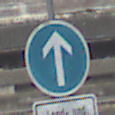
Verkehrszeichen: VorgeschriebeneFahrtrichtungGeradeaus
Zusatzzeichen unten: BesondereFahrzeugeUndTransportgueter8
Umgebung: Outdoor, Suburban
Tageszeit: MorningAfternoon
Wetter: PartlyCloudy
Licht: Natural
Jahreszeit: NotSpecified
Kontrast: LowContrast